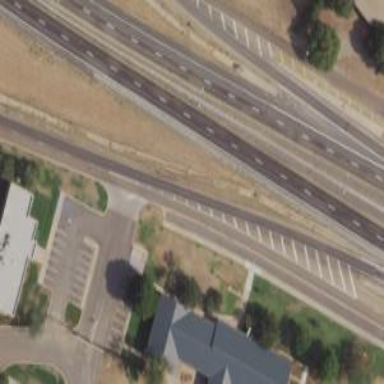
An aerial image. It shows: Trunk link highway.